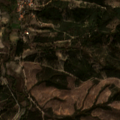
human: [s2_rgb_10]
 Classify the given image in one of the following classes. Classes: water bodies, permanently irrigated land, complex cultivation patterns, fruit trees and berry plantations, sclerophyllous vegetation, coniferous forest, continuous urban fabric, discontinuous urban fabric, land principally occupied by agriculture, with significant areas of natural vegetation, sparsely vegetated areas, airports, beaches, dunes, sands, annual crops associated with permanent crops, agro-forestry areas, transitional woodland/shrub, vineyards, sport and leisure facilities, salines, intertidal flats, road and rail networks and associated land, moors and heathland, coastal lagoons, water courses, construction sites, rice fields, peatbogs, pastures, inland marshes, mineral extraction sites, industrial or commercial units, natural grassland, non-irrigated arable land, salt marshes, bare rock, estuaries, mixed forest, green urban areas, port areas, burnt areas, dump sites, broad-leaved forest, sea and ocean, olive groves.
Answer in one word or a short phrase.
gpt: non-irrigated arable land, land principally occupied by agriculture, with significant areas of natural vegetation, mixed forest, transitional woodland/shrub